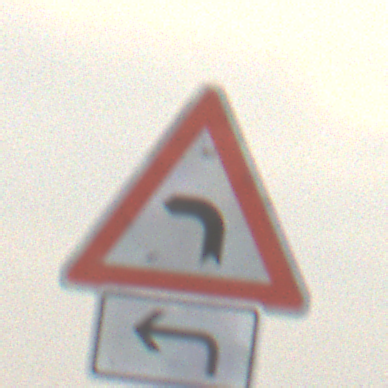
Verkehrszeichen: KurveLinks
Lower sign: RichtungsangabeDurchPfeile2
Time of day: MorningAfternoon
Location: Outdoor (Nature)
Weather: Overcast
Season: Winter
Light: Natural